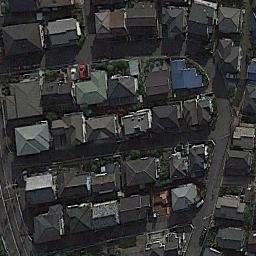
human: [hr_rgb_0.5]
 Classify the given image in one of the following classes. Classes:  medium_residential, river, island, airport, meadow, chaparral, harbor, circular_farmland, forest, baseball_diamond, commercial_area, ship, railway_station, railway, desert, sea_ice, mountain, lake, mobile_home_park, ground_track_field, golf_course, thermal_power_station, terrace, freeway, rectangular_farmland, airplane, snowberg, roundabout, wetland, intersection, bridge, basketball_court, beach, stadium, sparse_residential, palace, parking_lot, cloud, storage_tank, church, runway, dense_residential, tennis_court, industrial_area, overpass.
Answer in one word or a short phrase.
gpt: dense_residential